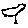
Label: bird